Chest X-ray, PA view. Patient: 54 years old, sex F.
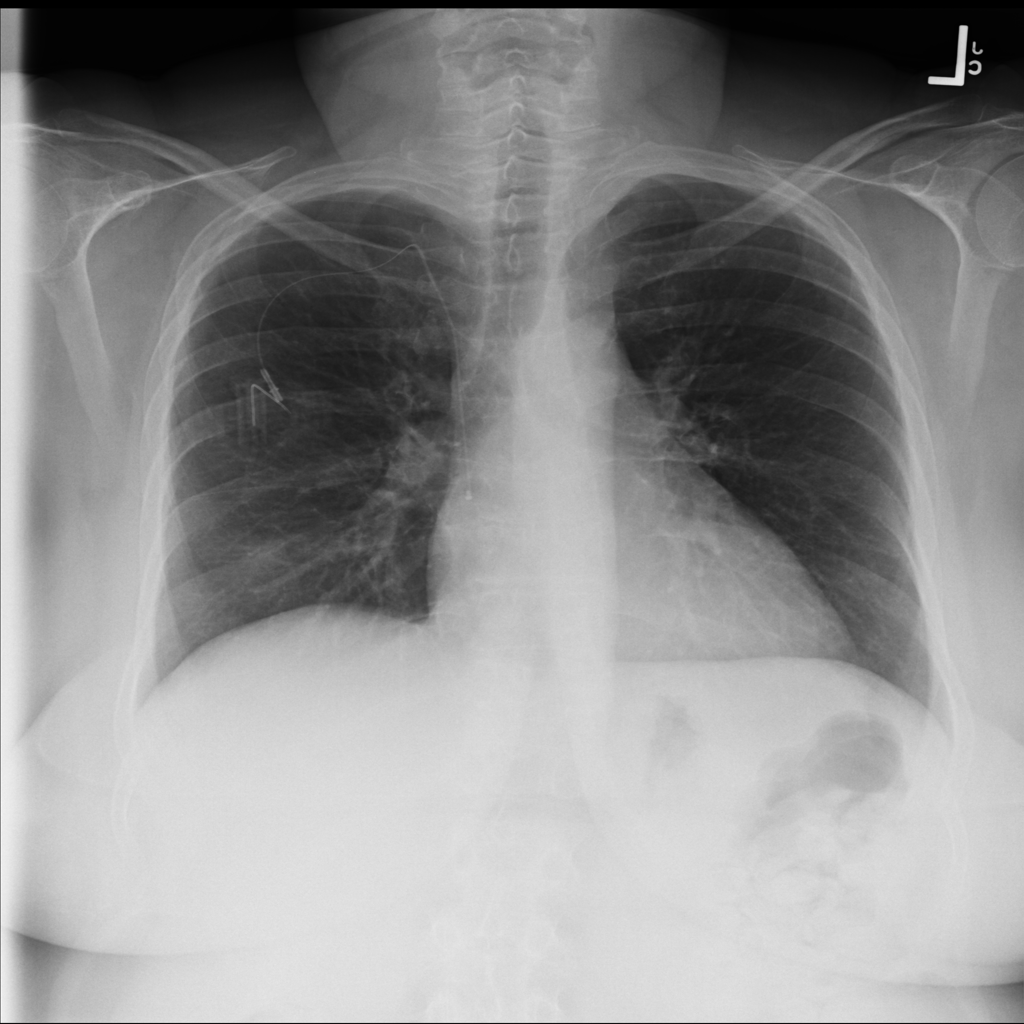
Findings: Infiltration